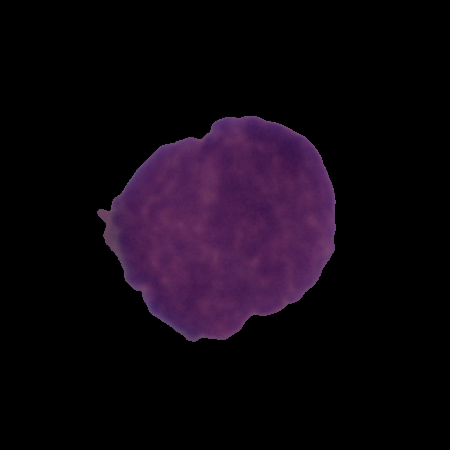
Label: cancer